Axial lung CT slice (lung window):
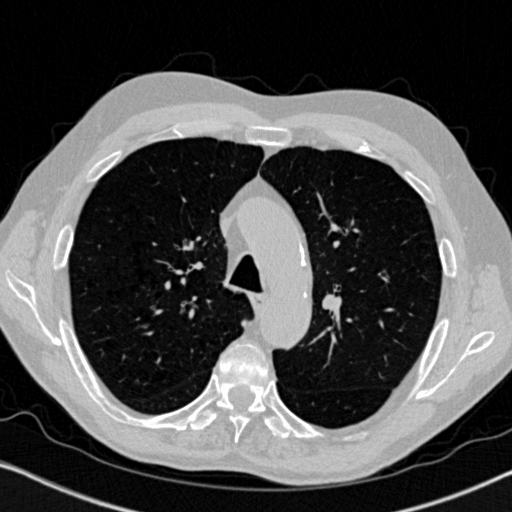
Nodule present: no